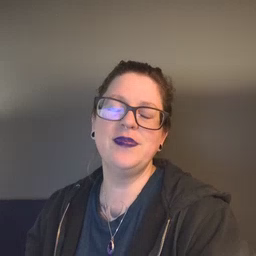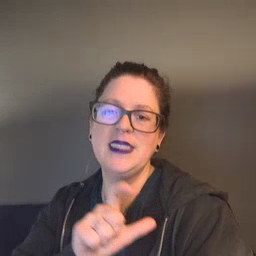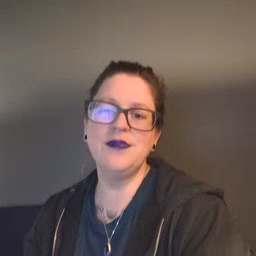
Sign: police